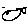
Label: fish